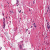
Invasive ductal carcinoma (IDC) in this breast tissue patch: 0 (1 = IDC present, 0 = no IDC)